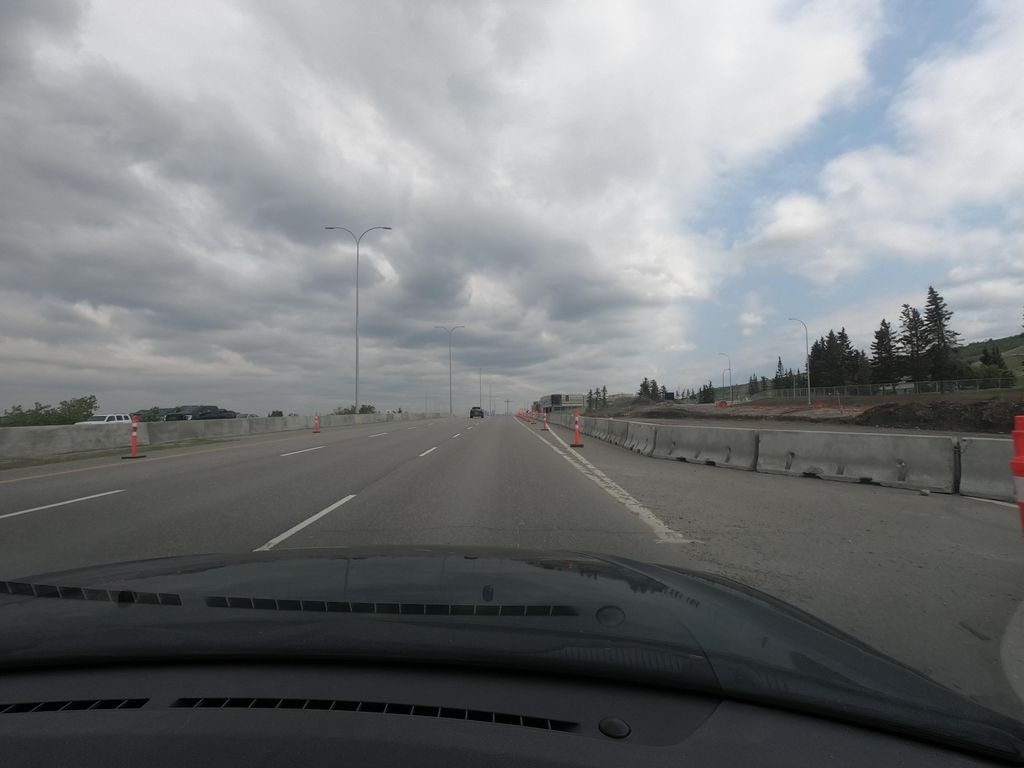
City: calgary